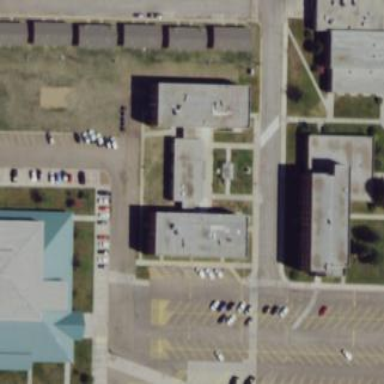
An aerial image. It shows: Dormitory building.